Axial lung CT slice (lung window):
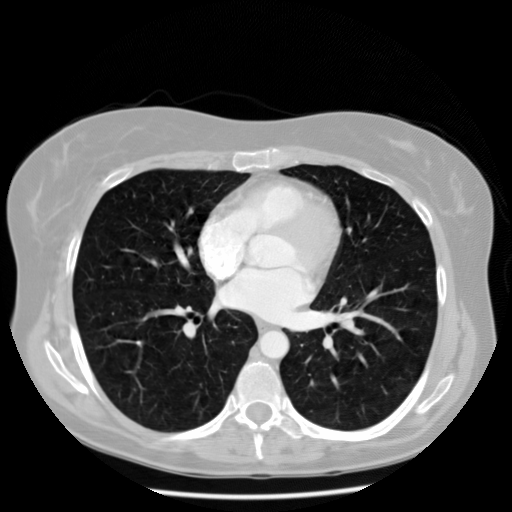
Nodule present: no